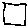
Label: square